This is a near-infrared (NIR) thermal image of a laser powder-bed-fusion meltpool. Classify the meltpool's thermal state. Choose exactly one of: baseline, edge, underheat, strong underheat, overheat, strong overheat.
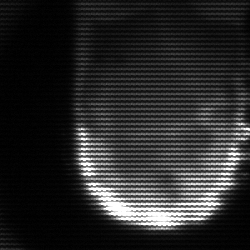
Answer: baseline